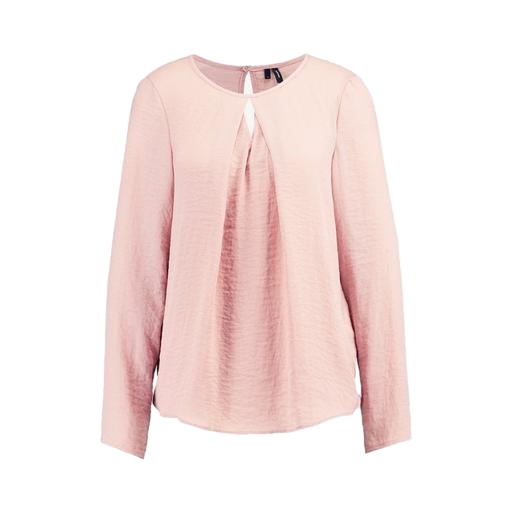
pink blouse, long-sleeve blouse, pink textured blouse, white background